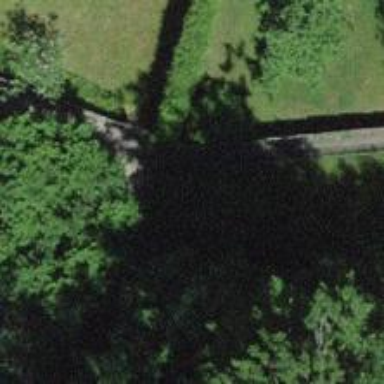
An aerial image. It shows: Hedge acting as barrier.